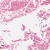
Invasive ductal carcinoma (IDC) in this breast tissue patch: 0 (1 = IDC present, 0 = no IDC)